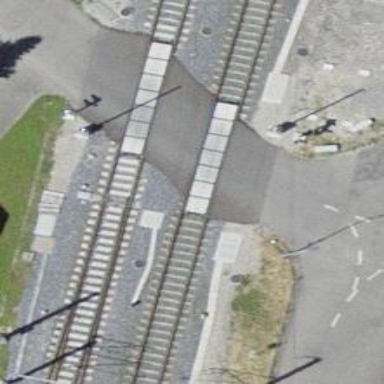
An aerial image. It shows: Level crossing with full barriers and lights.